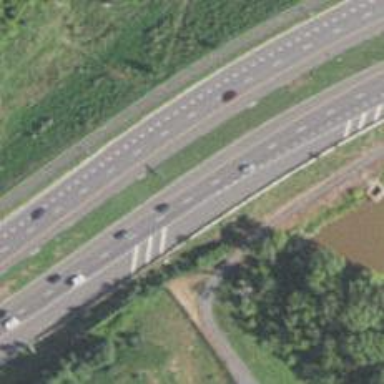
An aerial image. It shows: Asphalt road classified as primary highway with expressway characteristics.